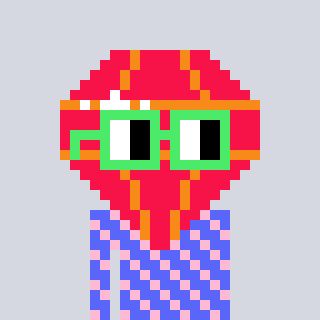
a pixel art character with square light green glasses, a red diamond-shaped head and a purple-colored body on a cool background